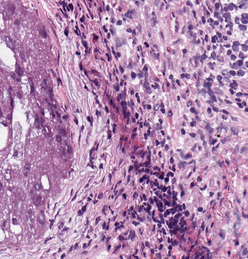
Tumor epithelial tissue: yes
Tumor-associated stroma tissue: yes
Normal tissue: no